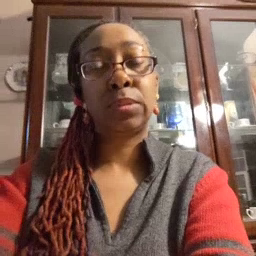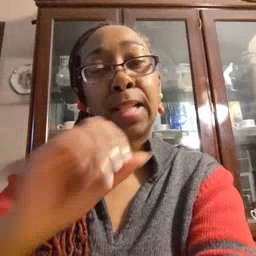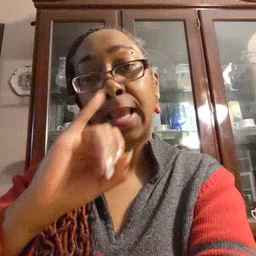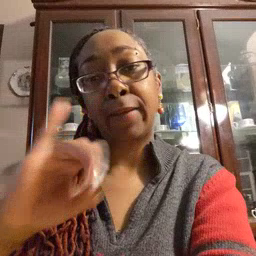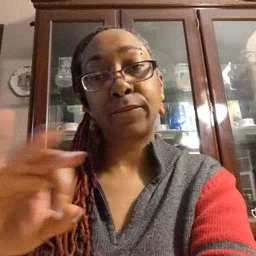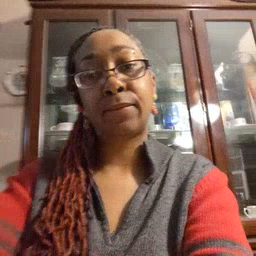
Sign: if